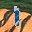
Label: 1